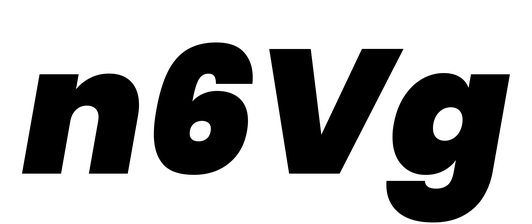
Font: Poppins-BlackItalic